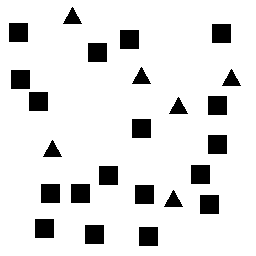
Squares: 18
Triangles: 6
Stars: 0
Total shapes: 24